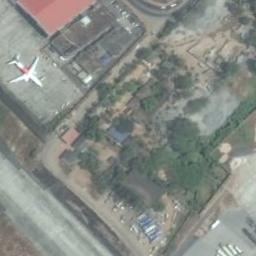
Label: airplane